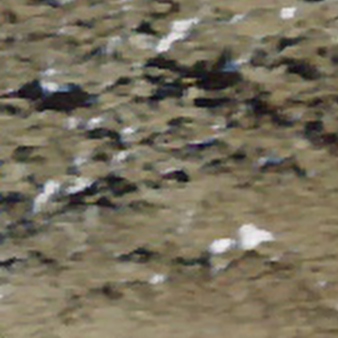
Label: other